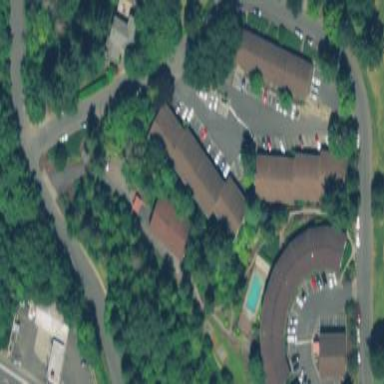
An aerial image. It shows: View of apartment building.